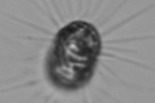
Label: Corethron_hystrix